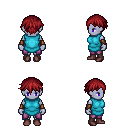
a pixel art fantasy rpg character, female body template, dark elf, purple skin, teal tunic, magenta pants, brunette short bangs hairstyle, cloth bracers, maroon shoes, four views (front, back, left, right), 2x2 character sprite sheet, small pixel art, hard edges, no anti-aliasing